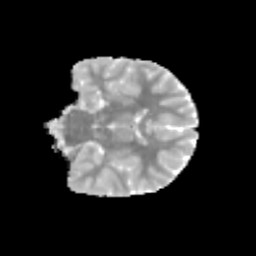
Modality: MD
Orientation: coronal
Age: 10
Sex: female
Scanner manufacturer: siemens
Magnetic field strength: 3 T
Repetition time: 3.8 s
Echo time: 0.07 s